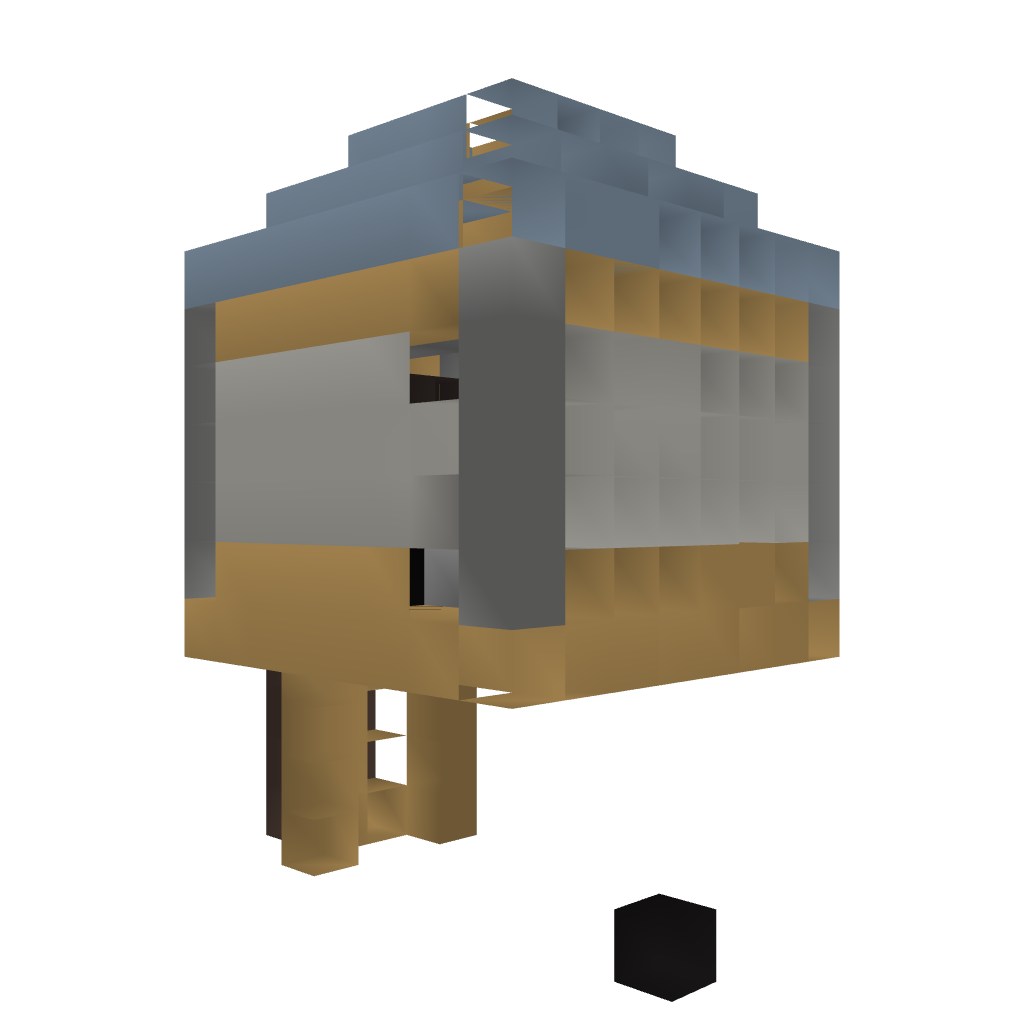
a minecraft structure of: Skull House